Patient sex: M
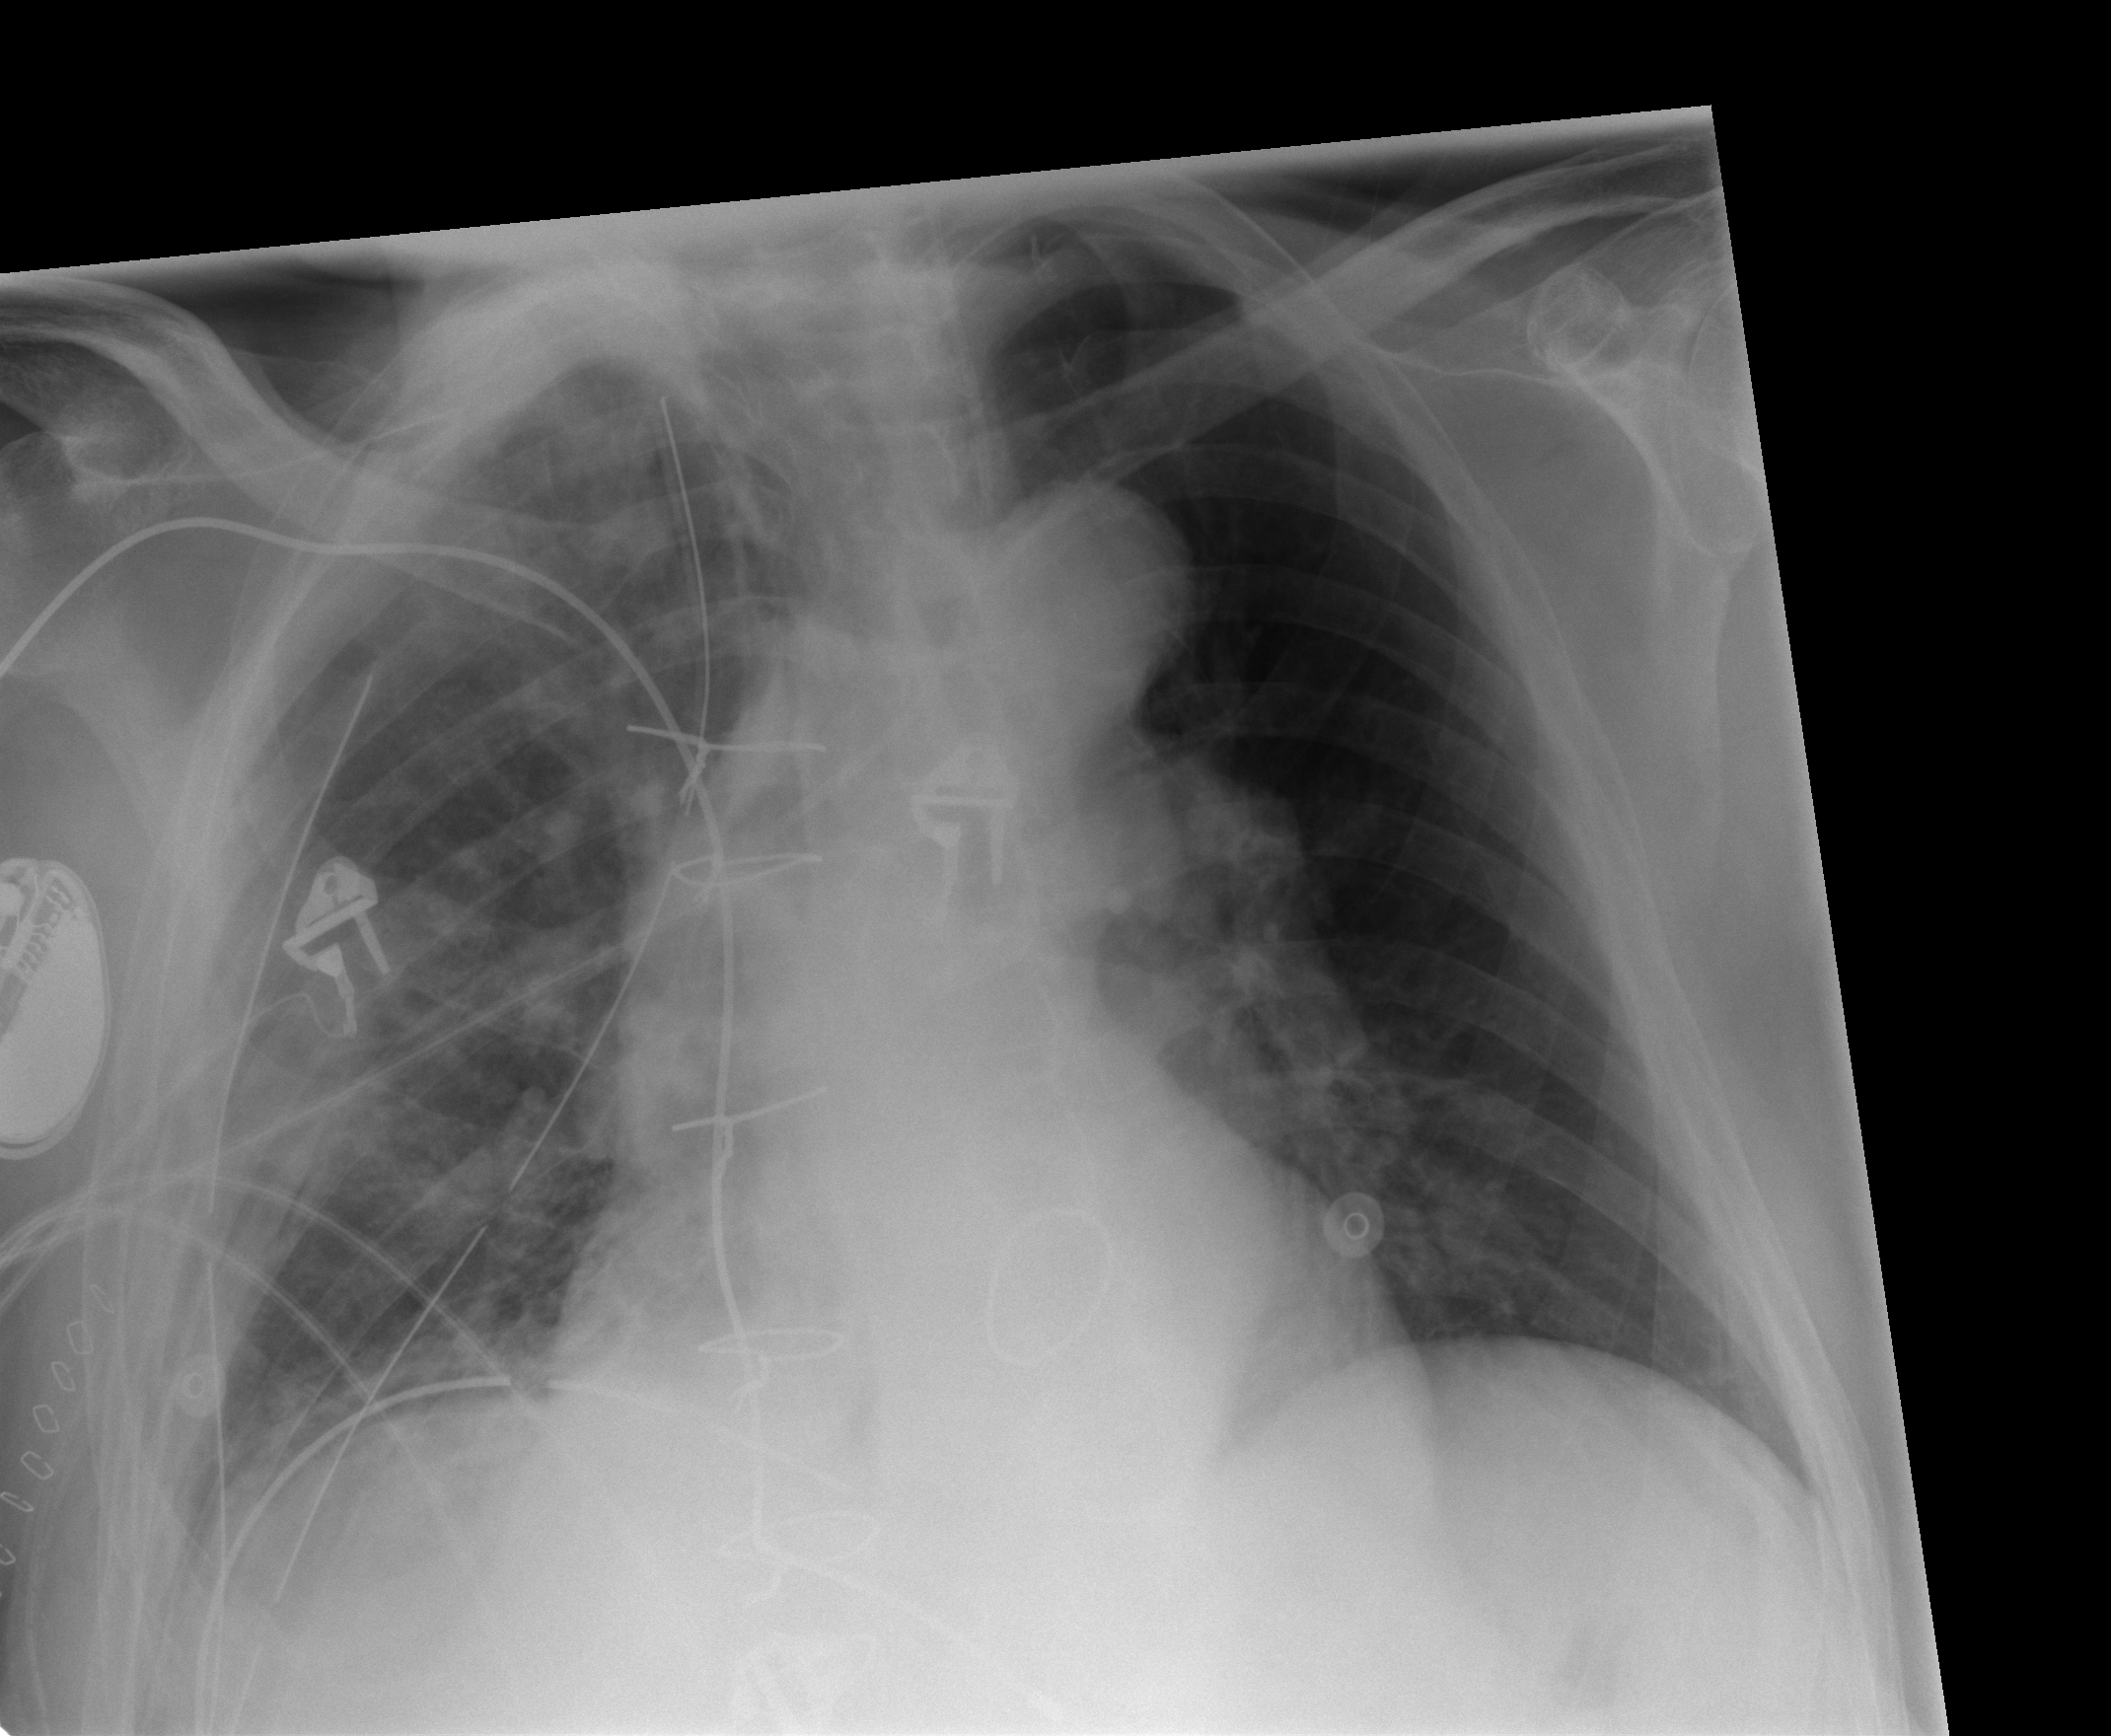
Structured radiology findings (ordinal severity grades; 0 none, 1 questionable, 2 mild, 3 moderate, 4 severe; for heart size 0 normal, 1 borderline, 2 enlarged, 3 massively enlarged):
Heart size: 2
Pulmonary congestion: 0
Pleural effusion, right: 1
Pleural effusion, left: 0
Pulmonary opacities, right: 3
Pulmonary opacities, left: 0
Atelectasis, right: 2
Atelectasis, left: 1